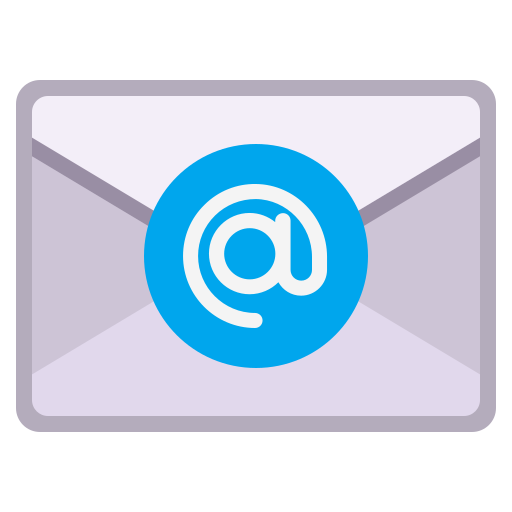
e mail flat